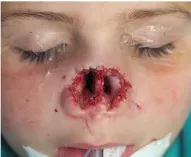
Situation after removal of the necrotized tissue.
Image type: medical_photograph (other_medical_photograph)